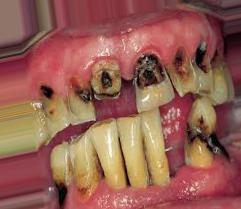
Condition: Caries